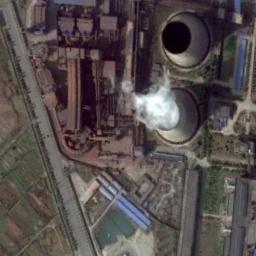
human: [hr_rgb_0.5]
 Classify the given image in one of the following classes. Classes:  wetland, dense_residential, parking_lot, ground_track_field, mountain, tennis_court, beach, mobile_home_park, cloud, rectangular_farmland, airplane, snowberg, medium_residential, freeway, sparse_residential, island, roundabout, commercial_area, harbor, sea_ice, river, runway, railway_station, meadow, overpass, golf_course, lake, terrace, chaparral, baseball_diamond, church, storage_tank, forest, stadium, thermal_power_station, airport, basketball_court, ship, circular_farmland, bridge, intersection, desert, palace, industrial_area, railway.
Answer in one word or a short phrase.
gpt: thermal_power_station